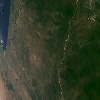
Label: land